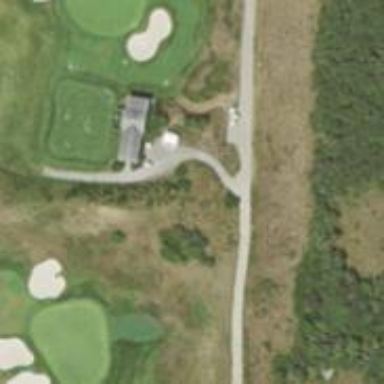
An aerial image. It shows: Path for both roads and golfers.